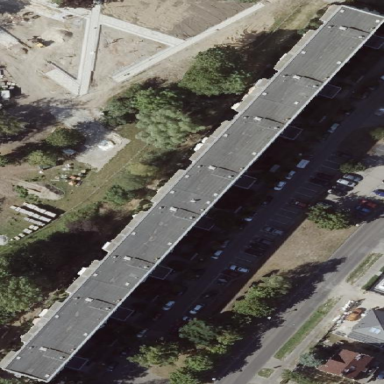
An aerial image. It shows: Flat-roofed apartment building.